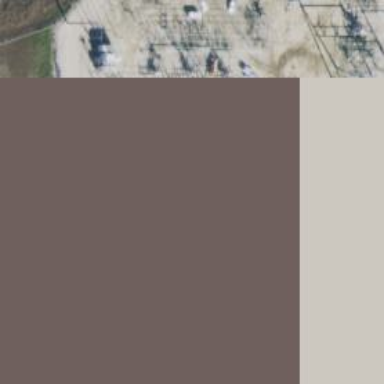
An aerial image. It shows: Switch used for power control.